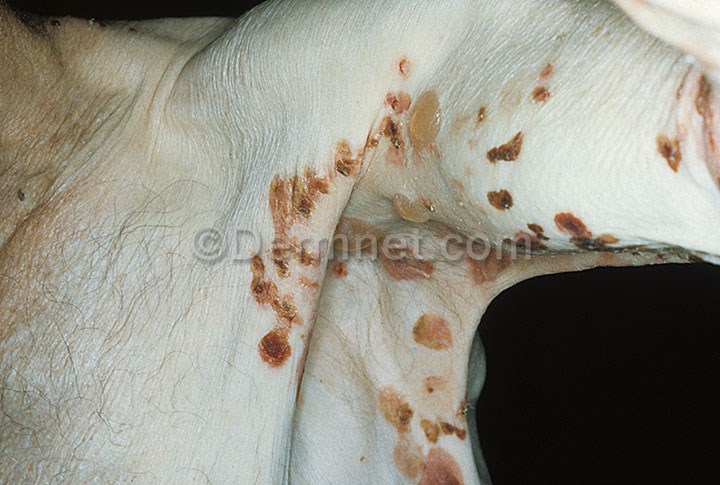
Disease: Bullous Disease Photos